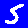
Digit: 5